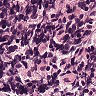
Metastatic tissue present: no